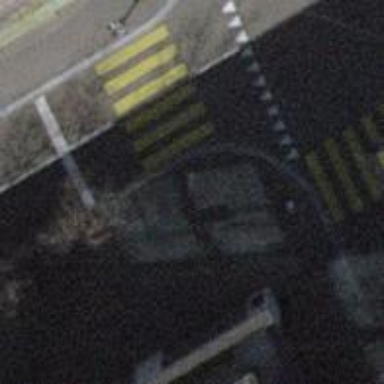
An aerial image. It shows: Kerb serving as barrier.